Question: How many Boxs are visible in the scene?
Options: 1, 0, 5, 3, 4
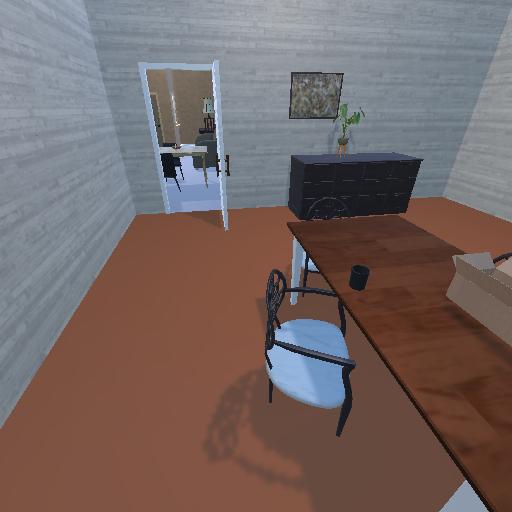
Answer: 1